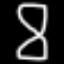
Label: hourglass